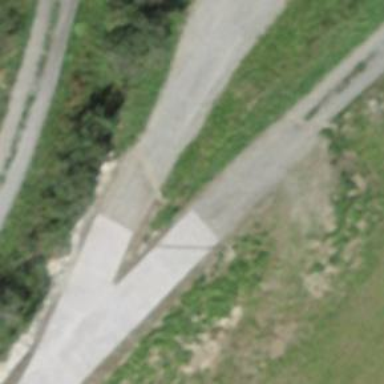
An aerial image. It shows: Track with grade3 tracktype.